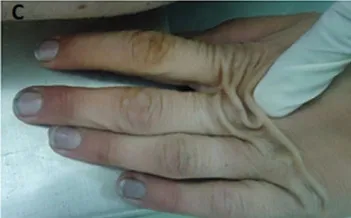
Blackish incrustations under the fingernails of hands.
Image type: medical_photograph (skin_photograph)